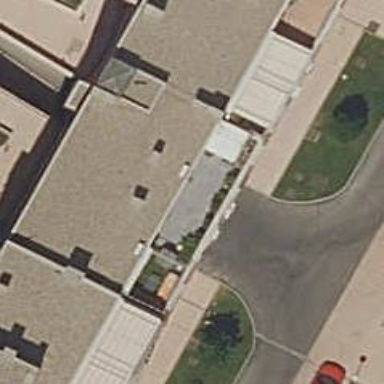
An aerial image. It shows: Parking entrance.